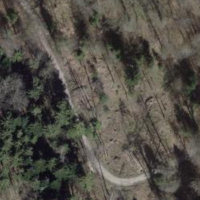
EUNIS habitat code: 41
Species observed at this site:
Campanula trachelium